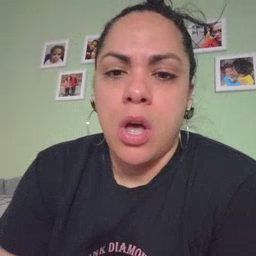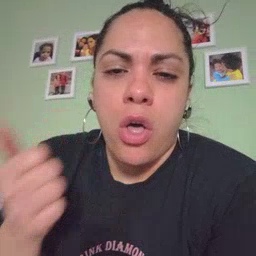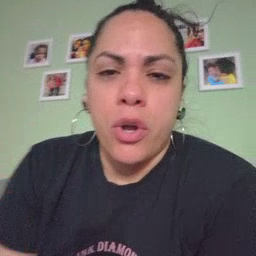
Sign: another